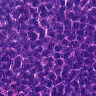
Metastatic tissue present: no